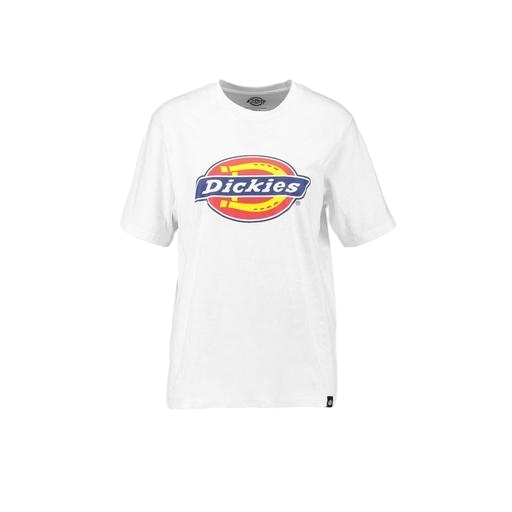
multicolor women’s white large t-shirt, logo t-shirt, white lips tee, white background